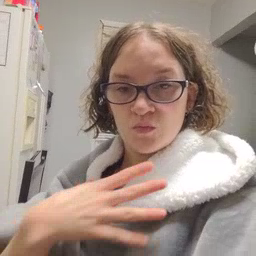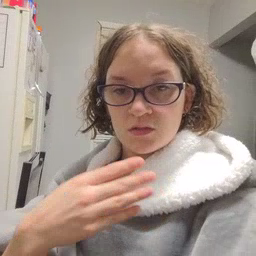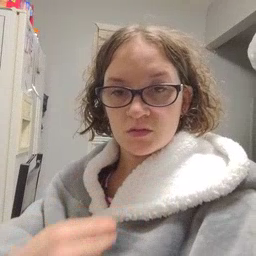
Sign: white